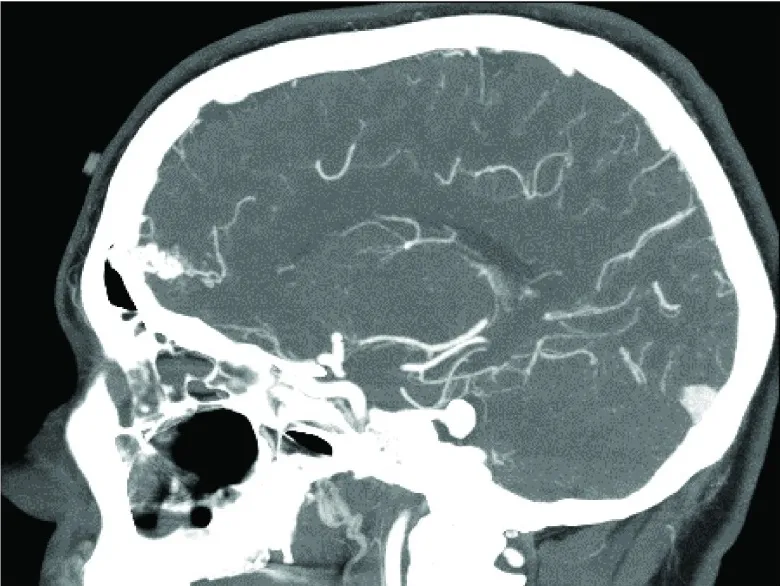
Preoperative computerized tomographic angiography showing the frontal AVM (Spetzler-Martin grade I).
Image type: radiology (ct)